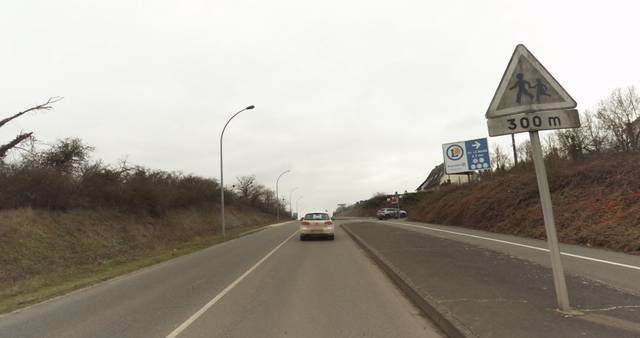
Region: France
Coordinates: 48.065, 1.337